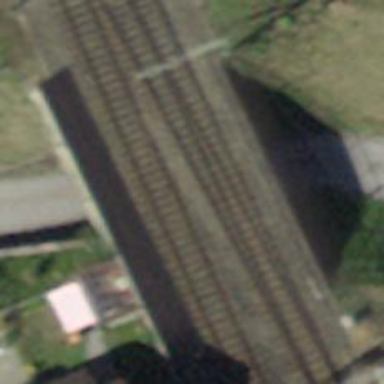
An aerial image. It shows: Single railway track with electrified contact line.